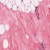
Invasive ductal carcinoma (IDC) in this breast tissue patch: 0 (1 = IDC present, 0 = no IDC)